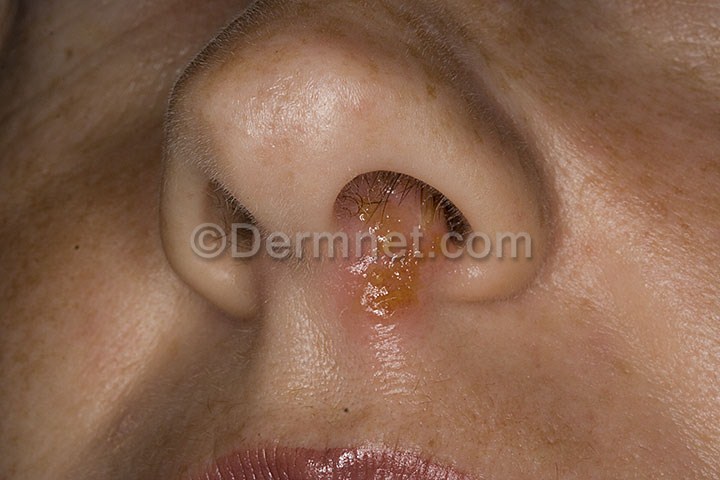
Disease: Cellulitis Impetigo and other Bacterial Infections